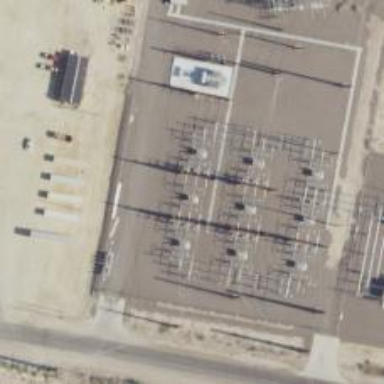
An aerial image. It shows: Switch for power supply.